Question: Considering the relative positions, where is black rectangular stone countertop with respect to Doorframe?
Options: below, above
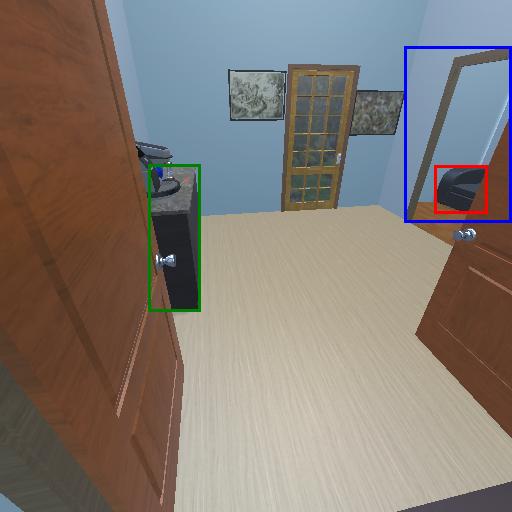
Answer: below